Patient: sex M, age 37
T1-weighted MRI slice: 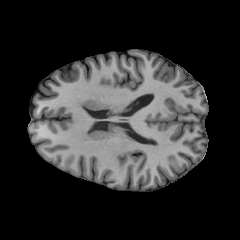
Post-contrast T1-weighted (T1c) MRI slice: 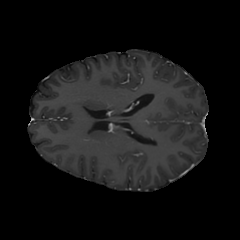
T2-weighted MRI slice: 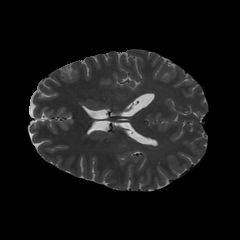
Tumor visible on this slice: no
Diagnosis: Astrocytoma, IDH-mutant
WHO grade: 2